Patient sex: M
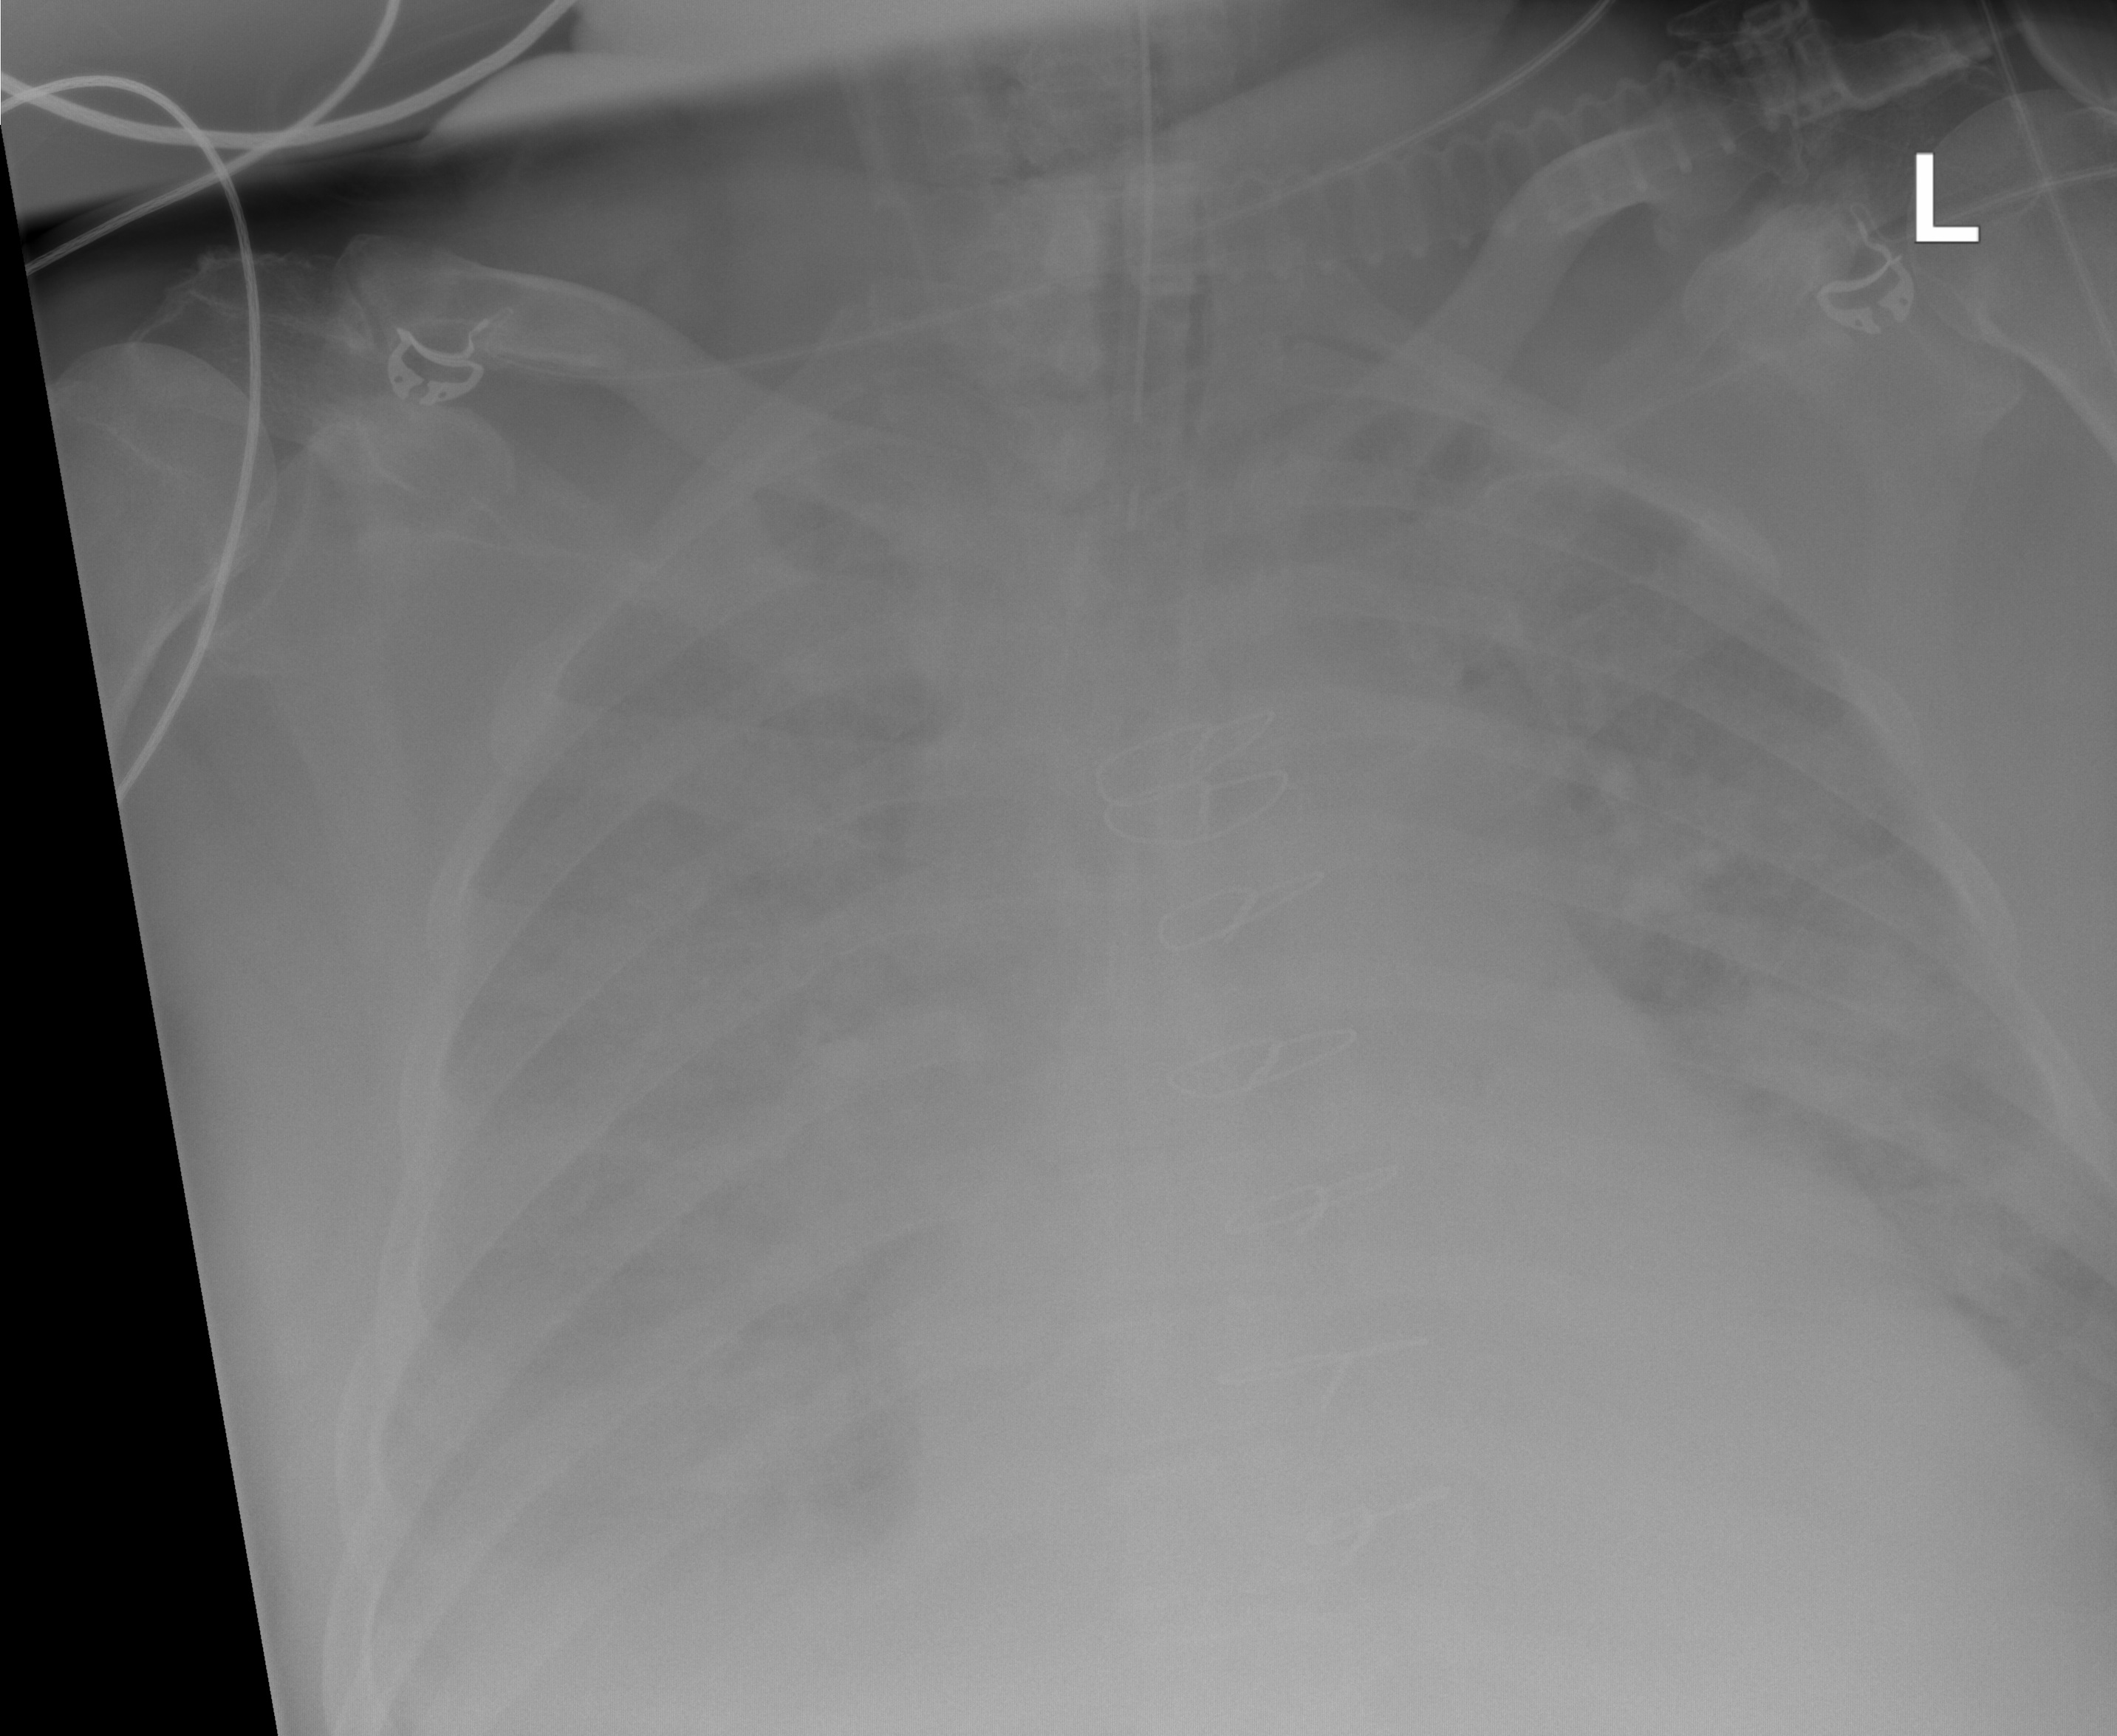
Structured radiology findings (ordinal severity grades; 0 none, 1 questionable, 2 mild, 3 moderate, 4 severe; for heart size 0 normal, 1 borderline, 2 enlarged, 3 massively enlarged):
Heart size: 2
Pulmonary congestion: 2
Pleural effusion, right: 2
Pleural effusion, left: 2
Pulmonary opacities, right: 3
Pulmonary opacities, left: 3
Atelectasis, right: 3
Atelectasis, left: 2